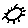
Label: sun